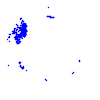
Particle: electron